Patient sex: F
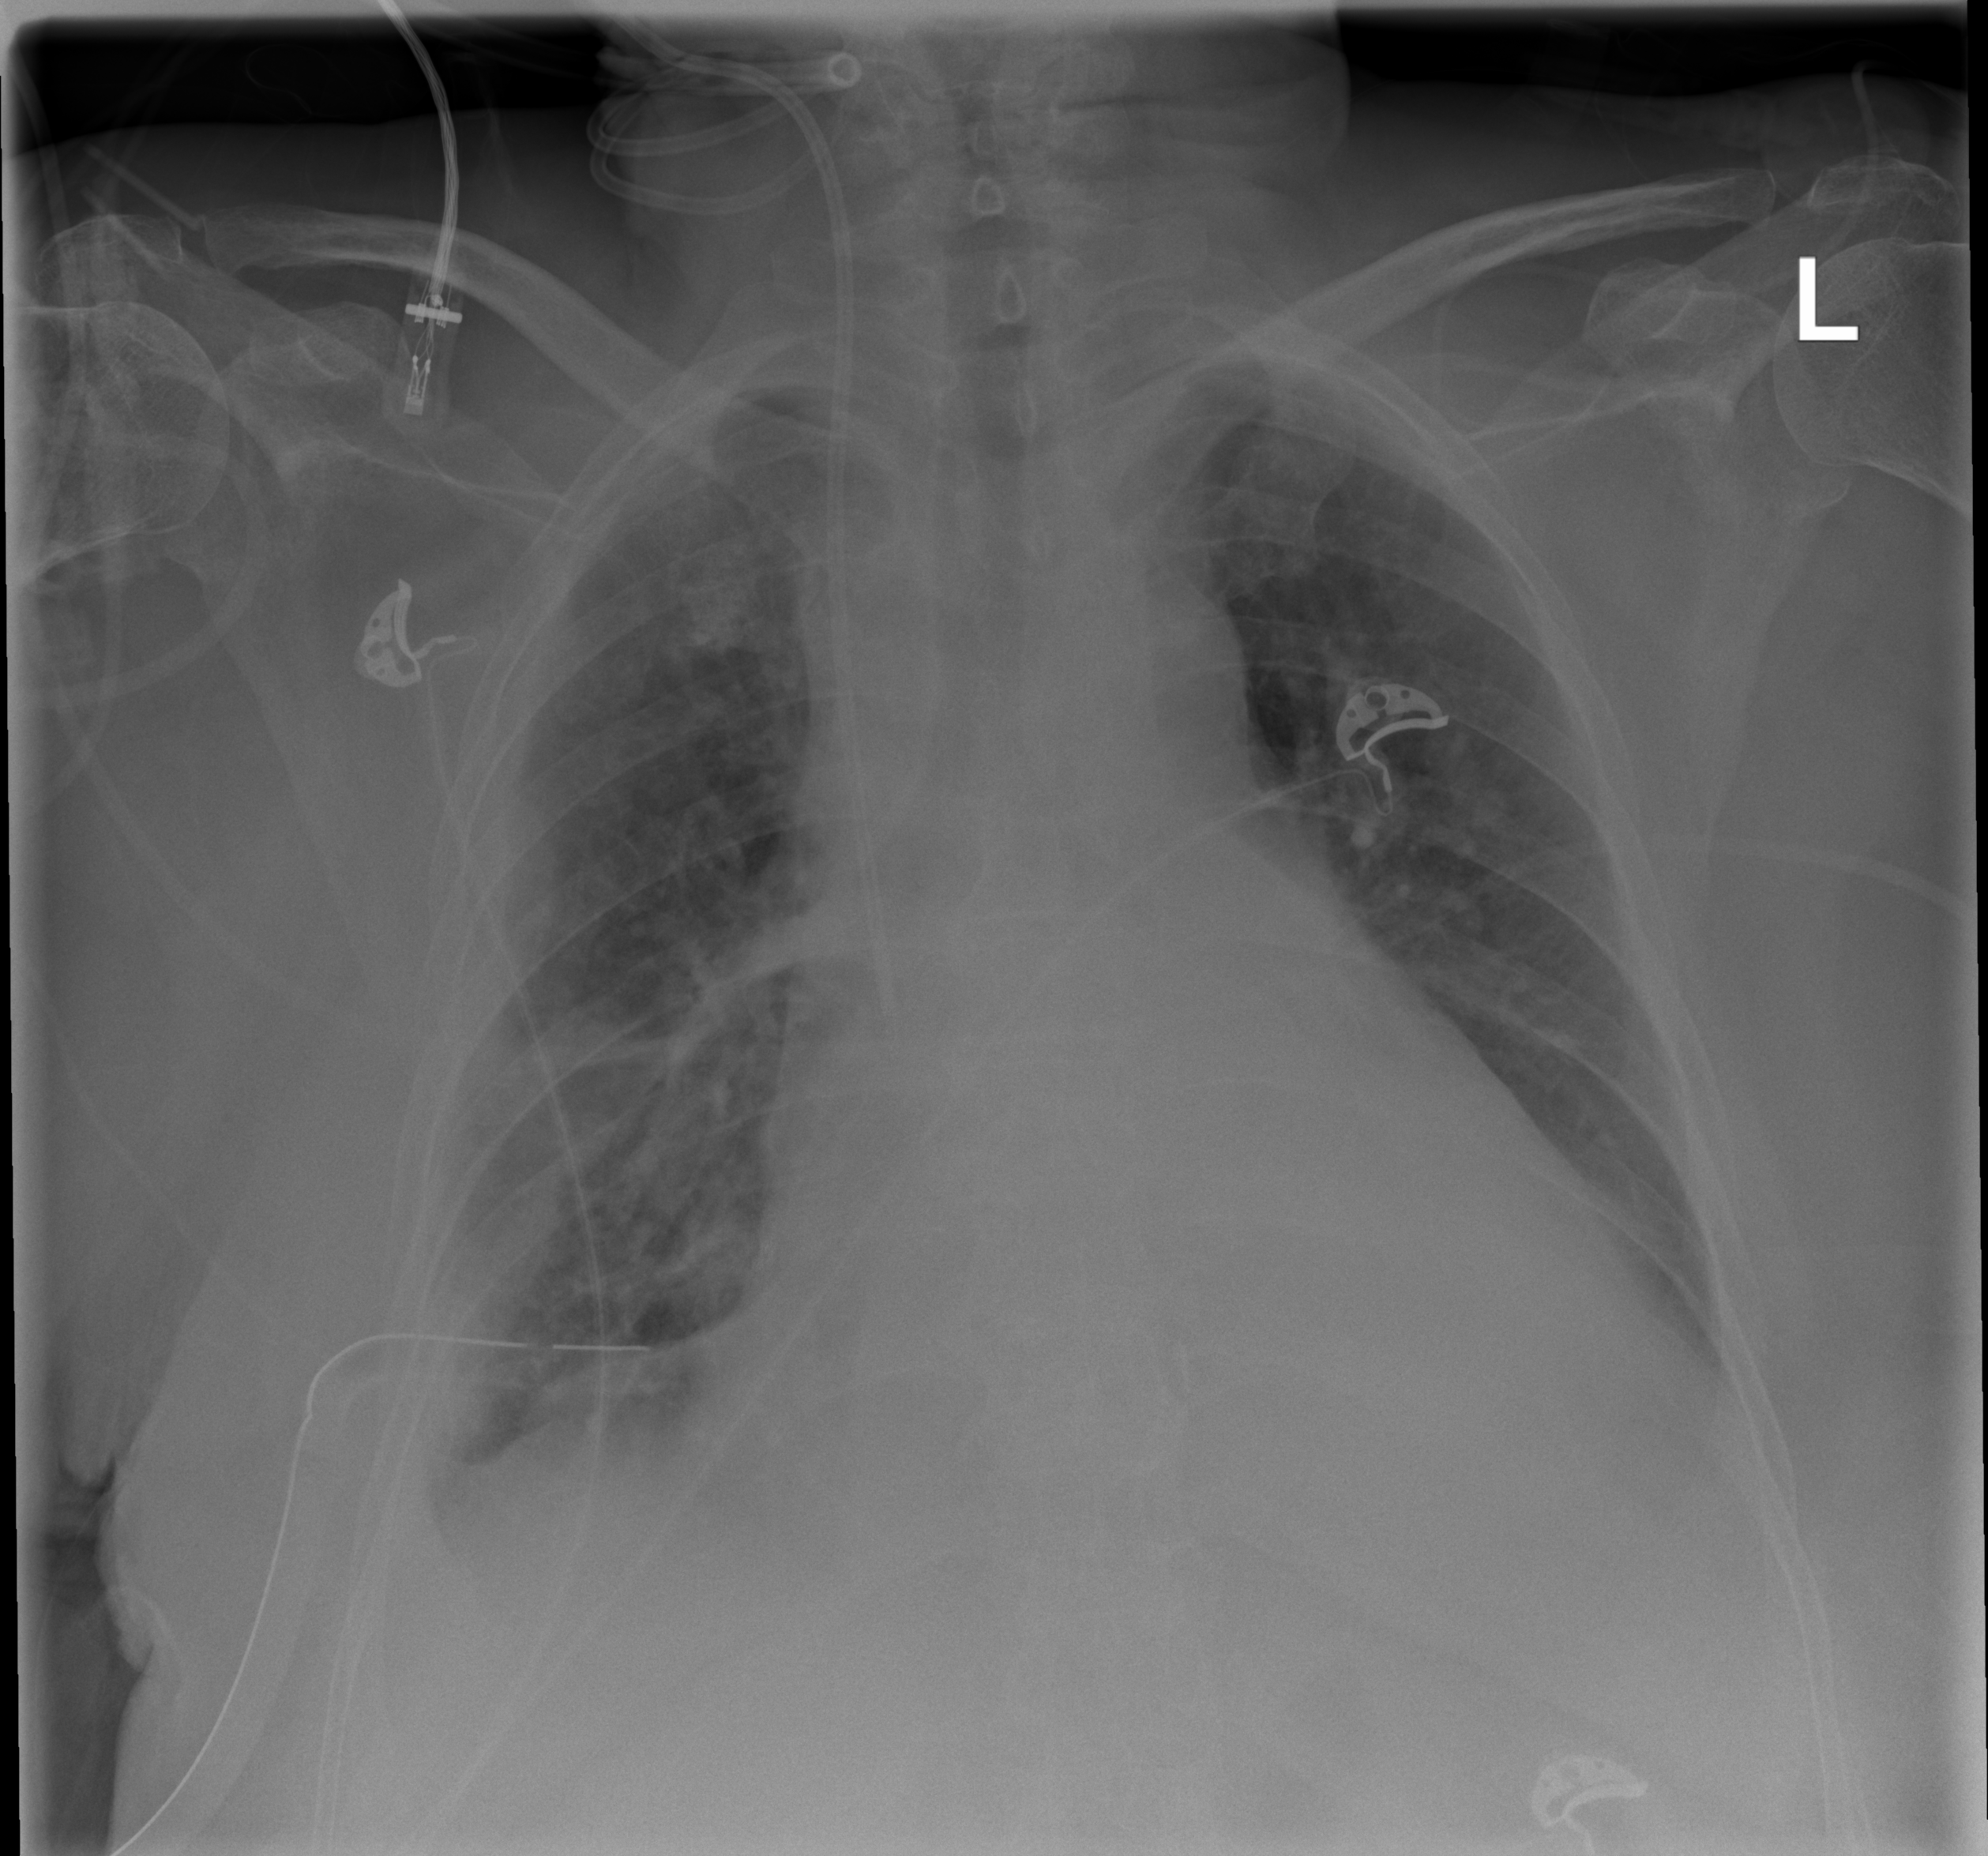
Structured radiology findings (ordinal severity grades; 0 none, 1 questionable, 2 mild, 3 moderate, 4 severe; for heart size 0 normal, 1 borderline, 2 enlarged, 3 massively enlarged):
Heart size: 1
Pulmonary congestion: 1
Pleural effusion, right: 2
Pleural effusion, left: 2
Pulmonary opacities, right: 0
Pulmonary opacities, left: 0
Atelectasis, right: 2
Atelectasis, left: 2